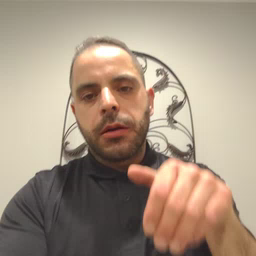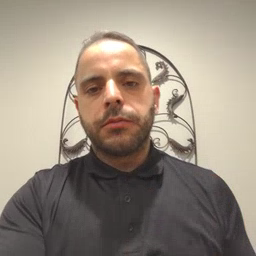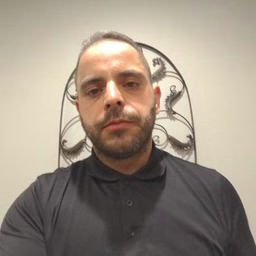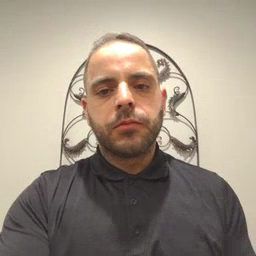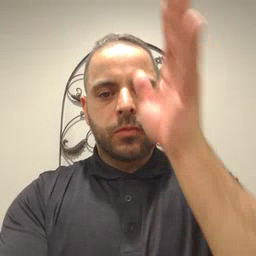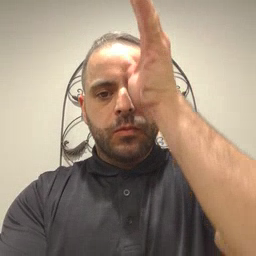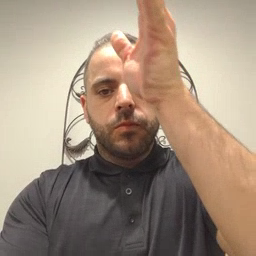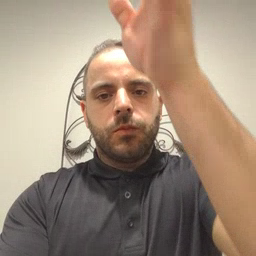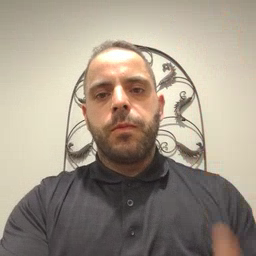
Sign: grandpa